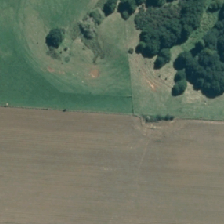
Land cover: shortrotation_cropland